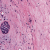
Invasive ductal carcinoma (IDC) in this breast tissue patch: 0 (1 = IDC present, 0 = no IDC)